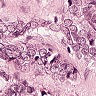
Metastatic tissue present: yes